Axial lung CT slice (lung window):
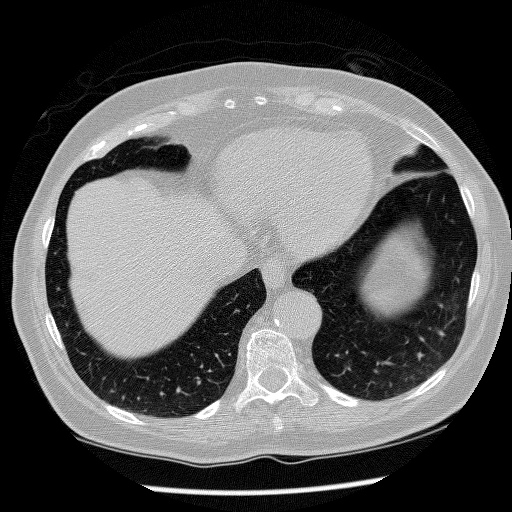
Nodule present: no